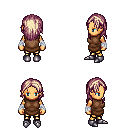
a pixel art fantasy rpg character, female body template, human, tanned skin, brown tunic, gold greaves, white blonde long hairstyle, white cloth bandages, metal boots, four views (front, back, left, right), 2x2 character sprite sheet, small pixel art, hard edges, no anti-aliasing